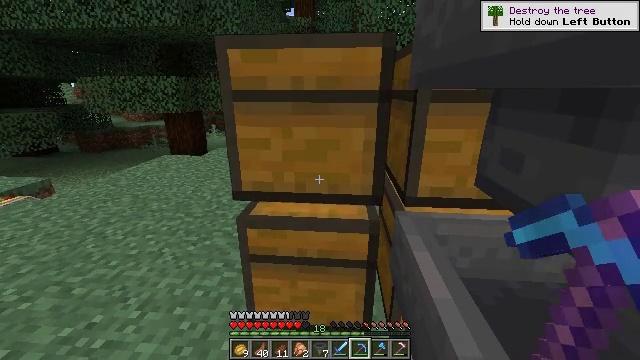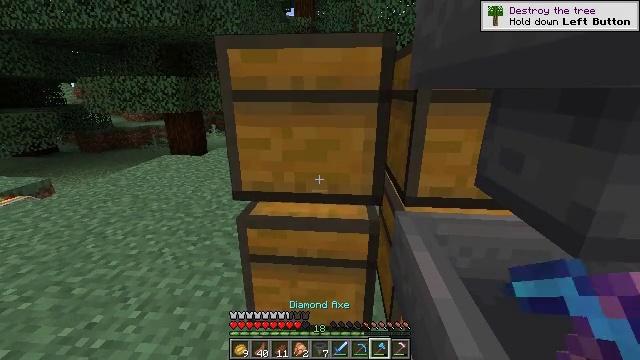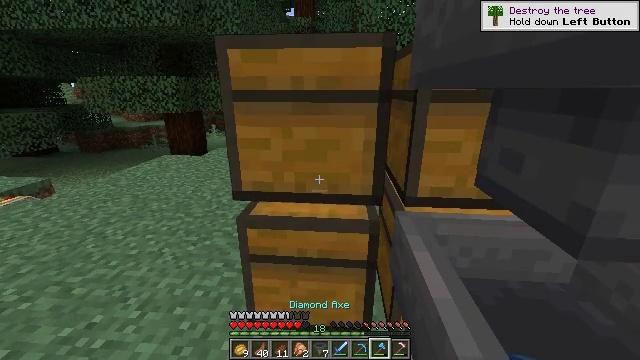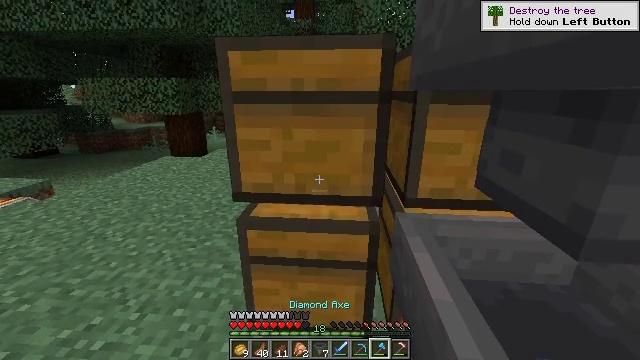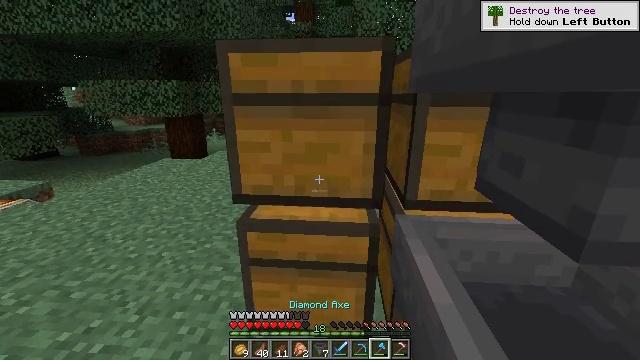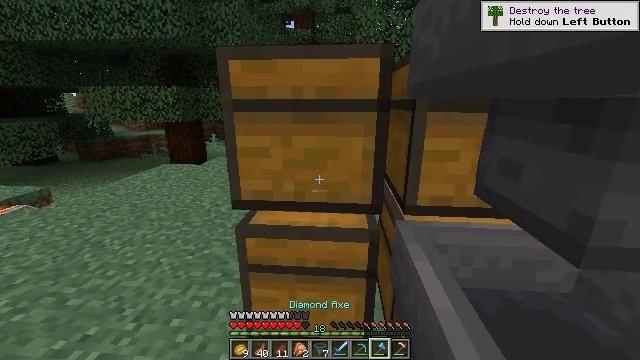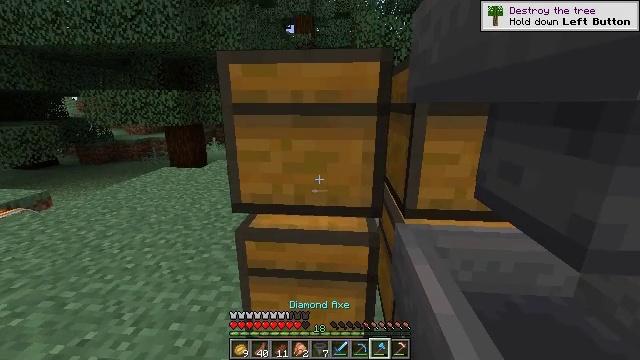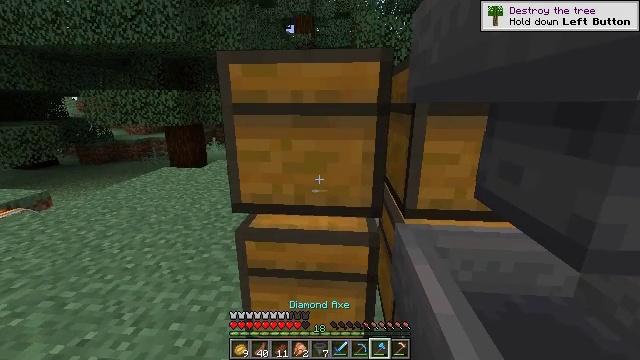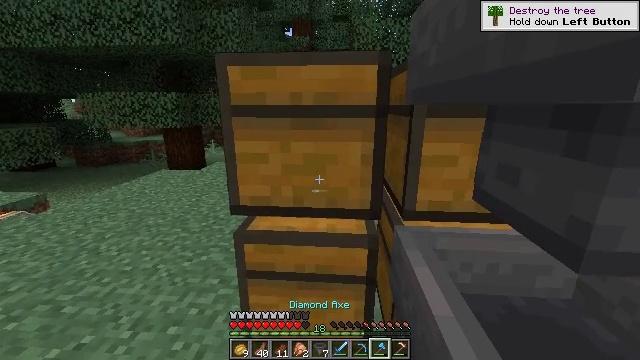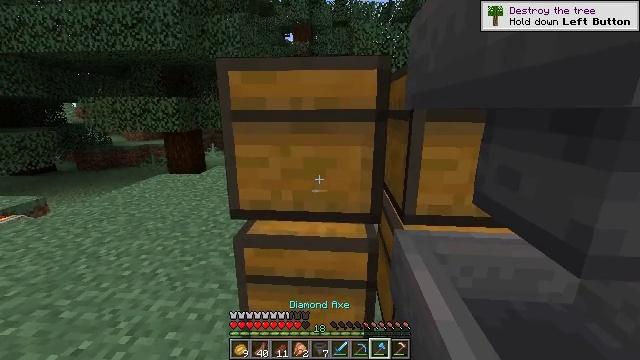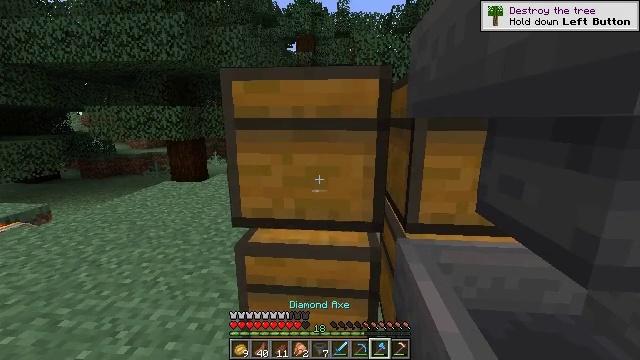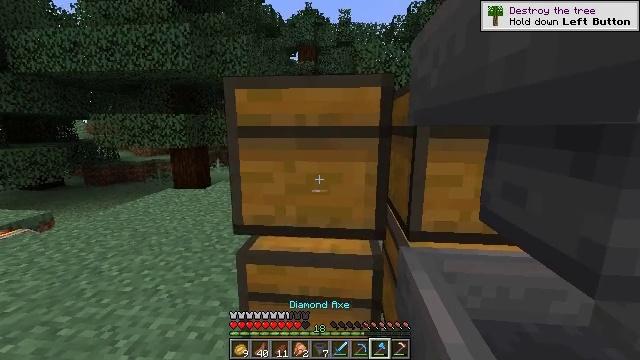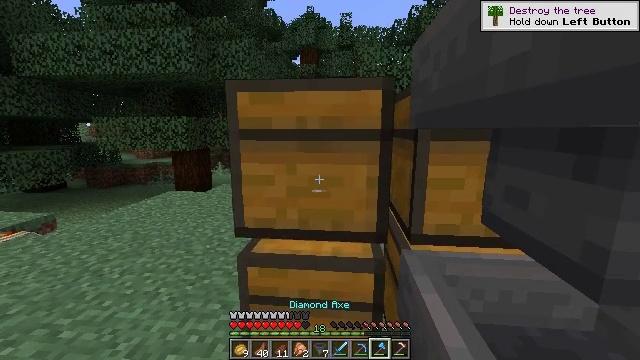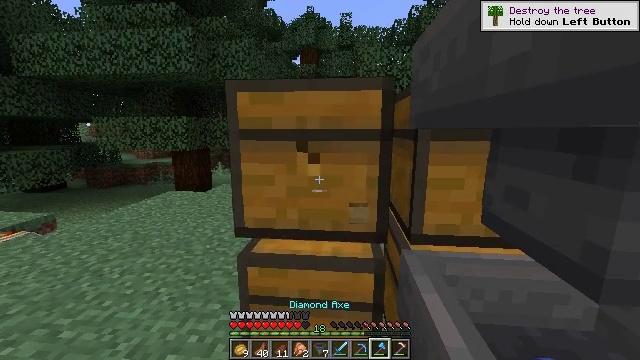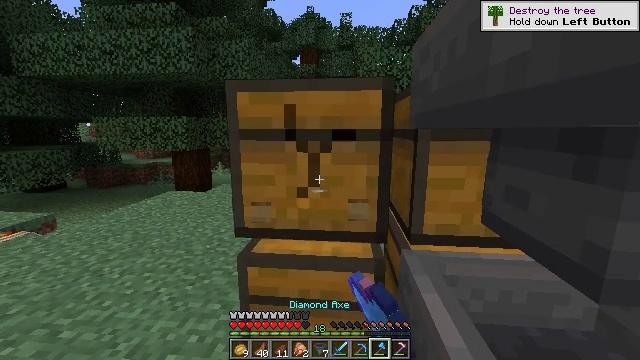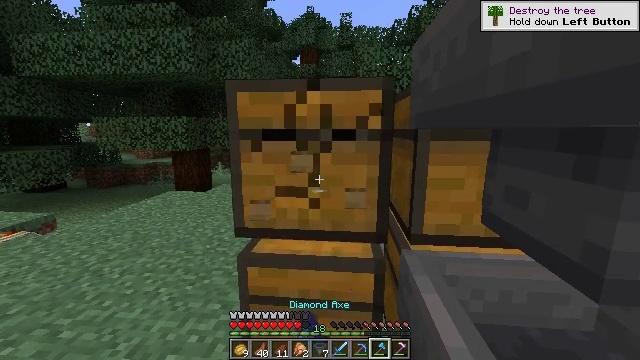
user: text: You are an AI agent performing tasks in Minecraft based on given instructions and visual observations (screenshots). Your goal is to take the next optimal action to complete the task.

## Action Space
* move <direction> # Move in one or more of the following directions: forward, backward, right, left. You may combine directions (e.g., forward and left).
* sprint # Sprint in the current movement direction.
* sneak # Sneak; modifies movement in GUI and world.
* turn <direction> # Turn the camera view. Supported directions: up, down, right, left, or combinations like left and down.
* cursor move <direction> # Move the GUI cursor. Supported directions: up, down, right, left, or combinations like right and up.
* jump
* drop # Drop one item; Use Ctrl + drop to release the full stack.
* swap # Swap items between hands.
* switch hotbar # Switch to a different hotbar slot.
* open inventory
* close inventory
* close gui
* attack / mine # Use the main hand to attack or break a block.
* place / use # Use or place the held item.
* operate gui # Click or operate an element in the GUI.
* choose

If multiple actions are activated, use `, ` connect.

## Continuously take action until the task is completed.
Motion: motion action
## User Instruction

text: Mine the chest to collect it.
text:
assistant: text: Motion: no_op
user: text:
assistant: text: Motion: no_op
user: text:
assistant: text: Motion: no_op
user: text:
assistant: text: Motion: no_op
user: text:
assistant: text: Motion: turn up
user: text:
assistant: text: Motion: no_op
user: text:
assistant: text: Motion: no_op
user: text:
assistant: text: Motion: no_op
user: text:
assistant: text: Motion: no_op
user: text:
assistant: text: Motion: turn up
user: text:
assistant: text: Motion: turn up
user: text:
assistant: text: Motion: no_op
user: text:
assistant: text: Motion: attack / mine
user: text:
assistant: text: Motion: attack / mine
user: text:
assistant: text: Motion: attack / mine
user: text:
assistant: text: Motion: attack / mine
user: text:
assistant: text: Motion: attack / mine
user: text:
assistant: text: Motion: attack / mine
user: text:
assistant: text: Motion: attack / mine
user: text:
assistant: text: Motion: attack / mine
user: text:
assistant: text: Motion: attack / mine
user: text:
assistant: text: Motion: attack / mine
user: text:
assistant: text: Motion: attack / mine
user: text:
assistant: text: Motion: turn down, attack / mine
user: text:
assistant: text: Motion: turn down, attack / mine
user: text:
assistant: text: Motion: turn down, attack / mine
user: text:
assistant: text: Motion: turn down, attack / mine
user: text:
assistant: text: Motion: attack / mine
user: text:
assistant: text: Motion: attack / mine
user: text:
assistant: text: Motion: attack / mine